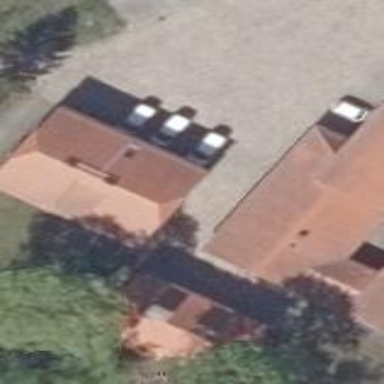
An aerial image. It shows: Industrial building with half-hipped roof shape.